六年级 · 计数
 下图是林场育苗基地树苗情况统计图。

（1）已知柳树有 3500 棵, 这些树苗的总数是多少棵?

（2）槐树和杨树分别有多少棵?

（3）松树比柏树多百分之几？
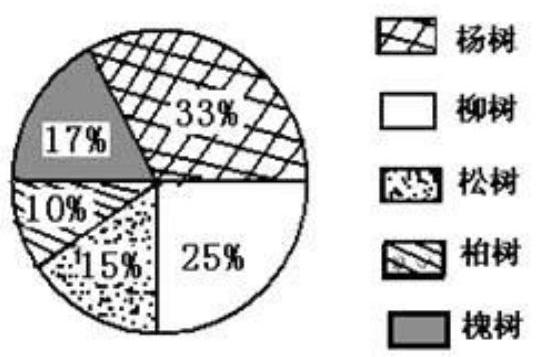
答案: （1） $3500 \div 25 \%=14000$ (棵)

答: 这些树苗的总数是 14000 棵.

（2） $14000 \times 17 \%=2380$ (棵)

$14000 \times 33 \%=4620$ (棵)

答: 槐树有 2380 棵,杨树有 4620 棵.

（3） $(15 \%-10 \%) \div 10 \%$

$=5 \% \div 10 \%$

$=50 \%$

答: 松树比柏树多 $50 \%$.